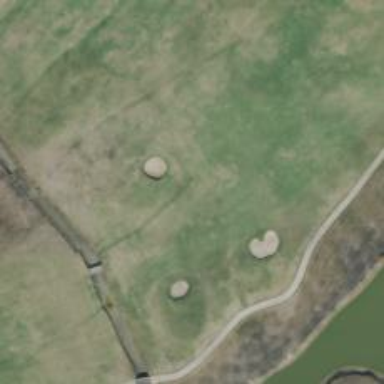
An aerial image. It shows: View of golf hole.